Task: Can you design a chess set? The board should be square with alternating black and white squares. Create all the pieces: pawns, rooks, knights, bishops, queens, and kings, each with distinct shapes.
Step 3935:
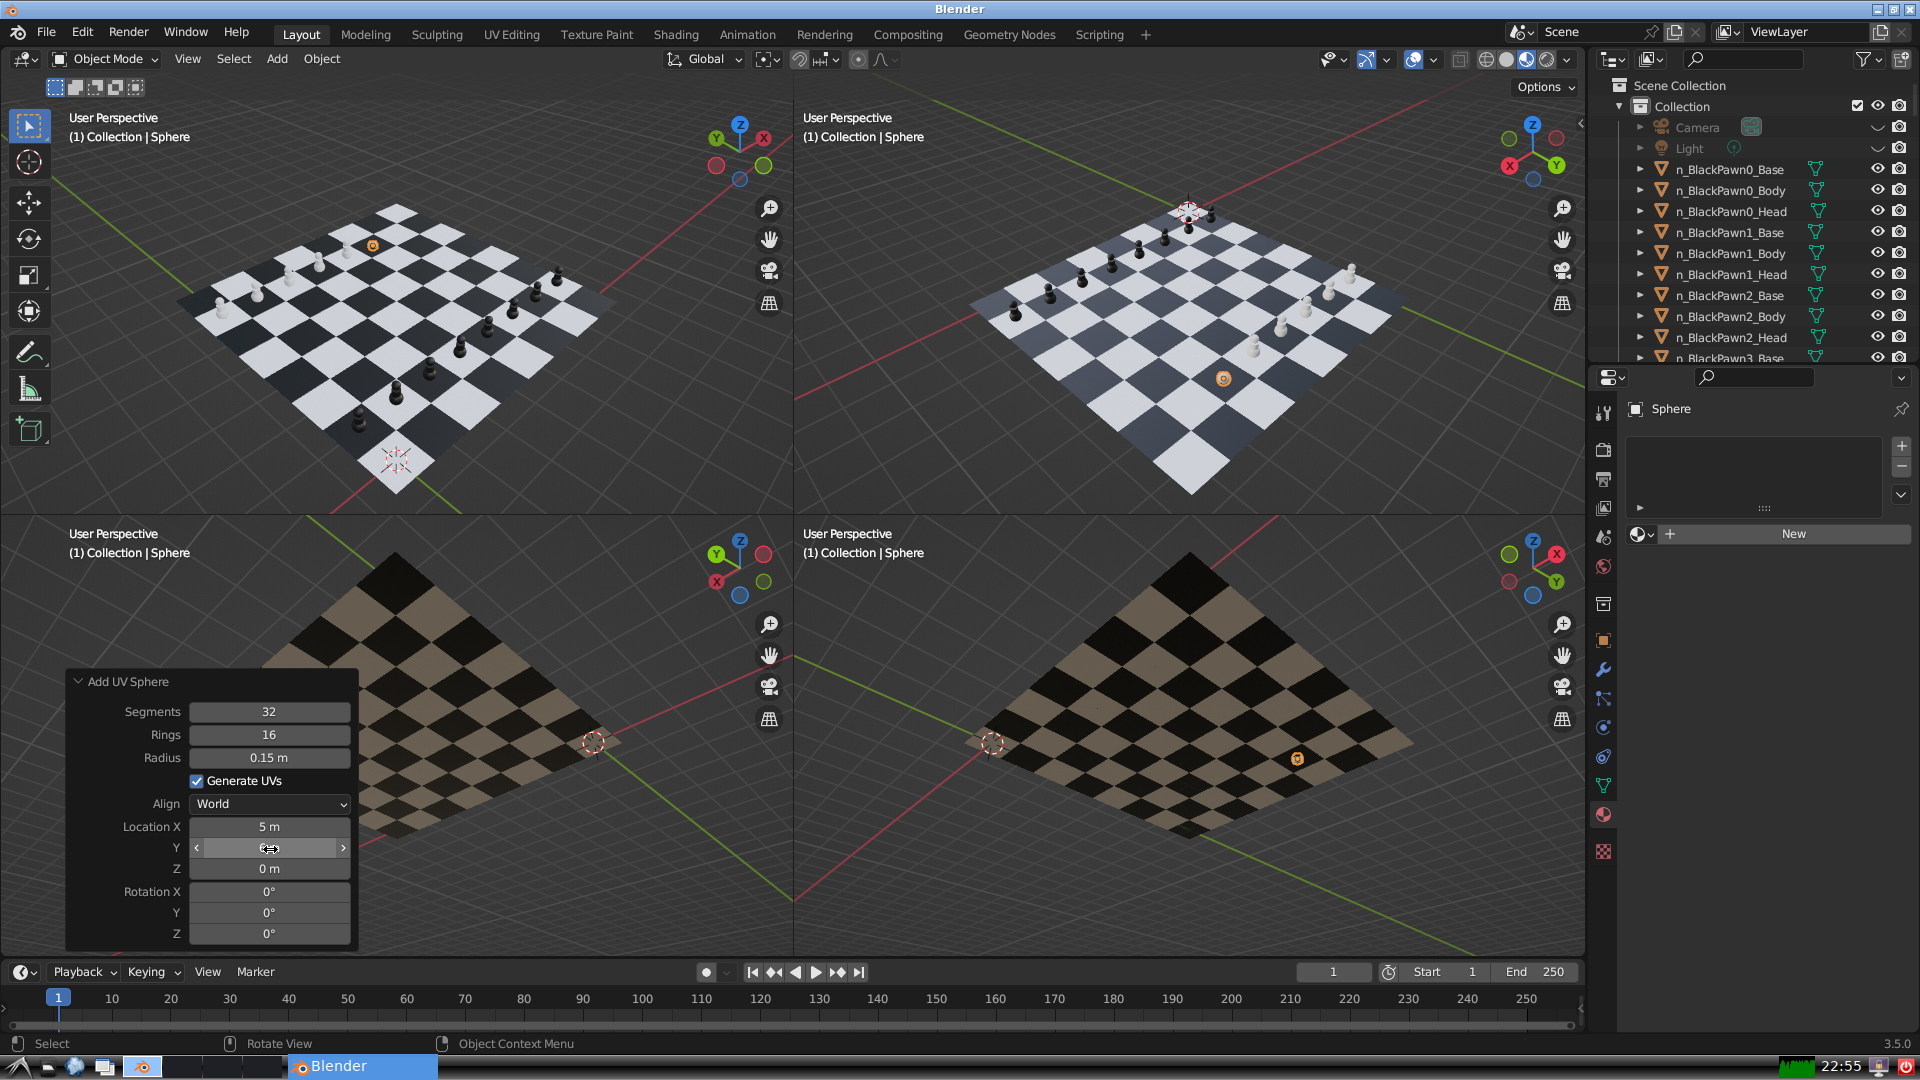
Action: {"mouse_move": [270, 867]}